Question: My problem is I followed some instructions online trying to figure out my ip address for the connection for my sandbox. When my virtual machine finalized importing, it popped out window which said that use the ip address 127.0.0.1:8888. This address can't be used directly. So I run 'ifconfig' in the bash to figure out the ip, the result was as below

I tried both 192.160.0.12 and 10.0.3.15 but the page still could not be found. Any ideas about how to establish the connection in the browser? Thx!
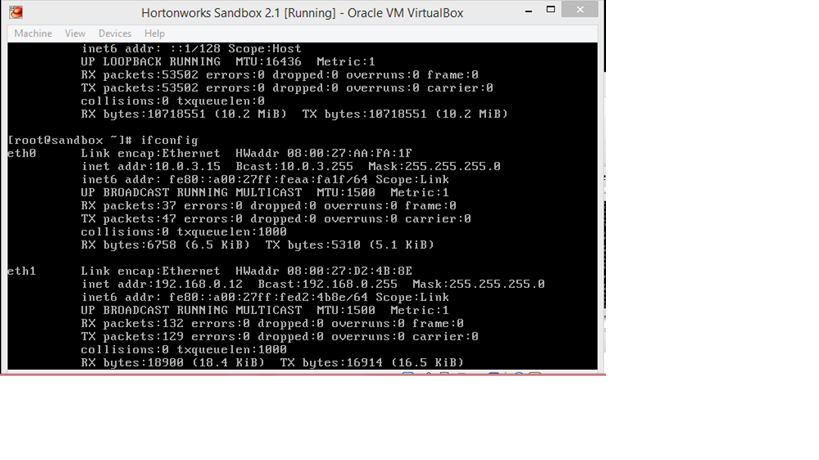
Answer: That's a bit vague but I think you are trying to access the hadoop web interface. You need to go to '<ip-address>:50070' to access the web interface